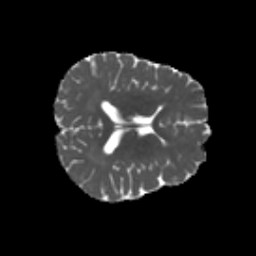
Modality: MD
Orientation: axial
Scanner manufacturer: siemens
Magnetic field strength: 3 T
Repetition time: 4.16 s
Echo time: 0.0806 s